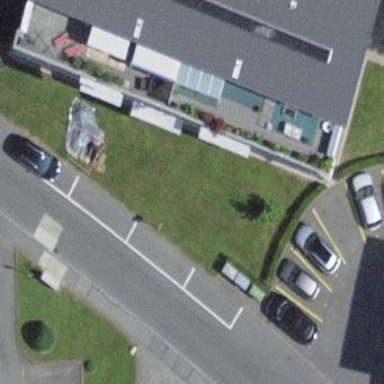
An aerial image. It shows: Parking lane for vehicles.